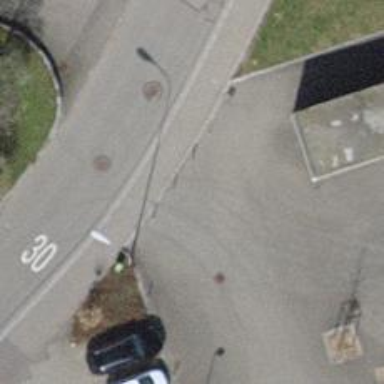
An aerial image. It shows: Bollard barrier.